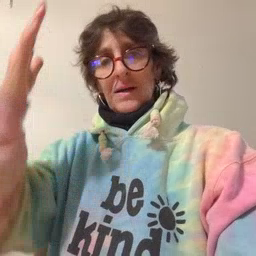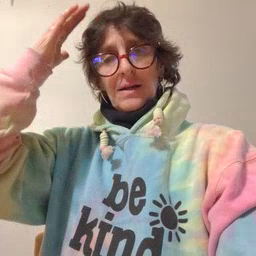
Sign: hat